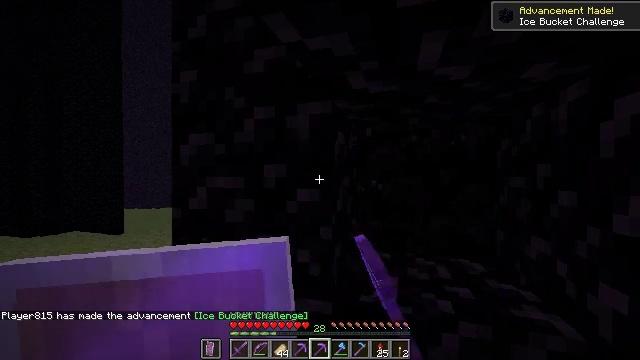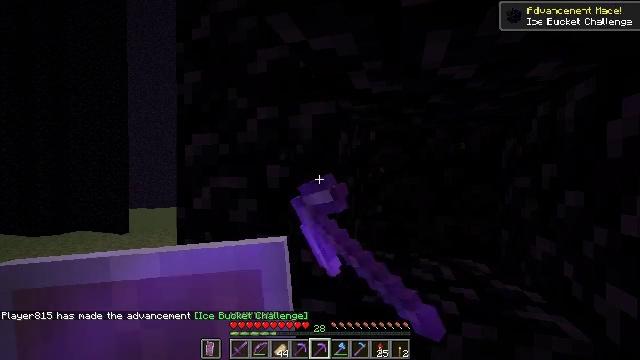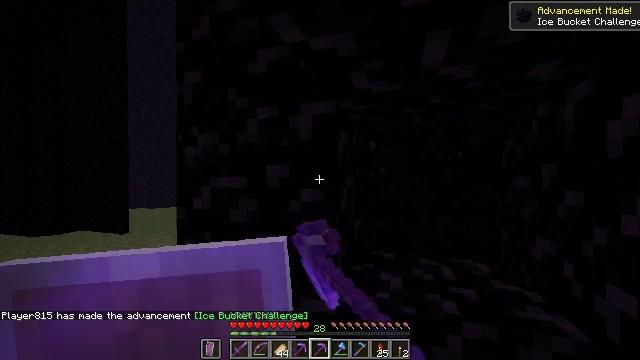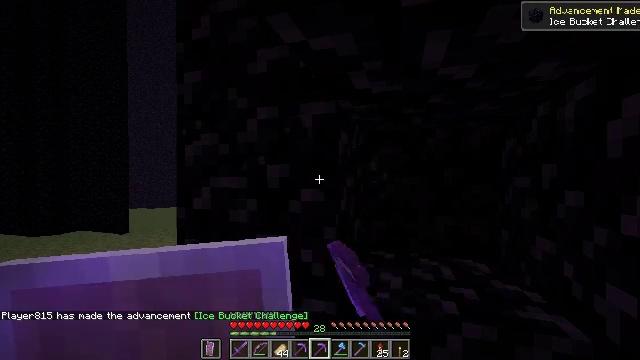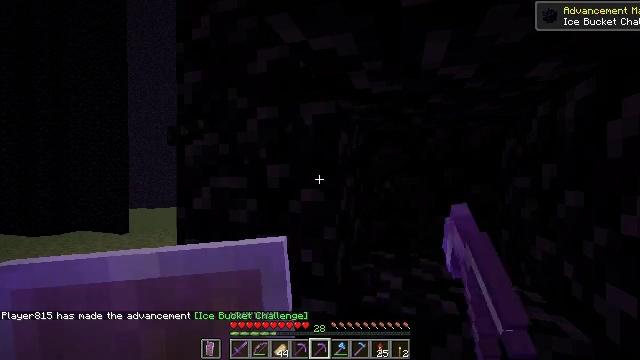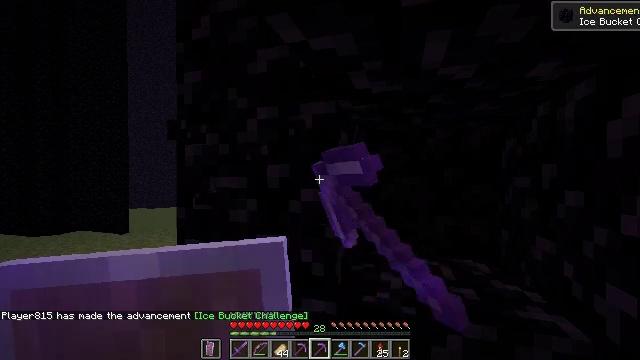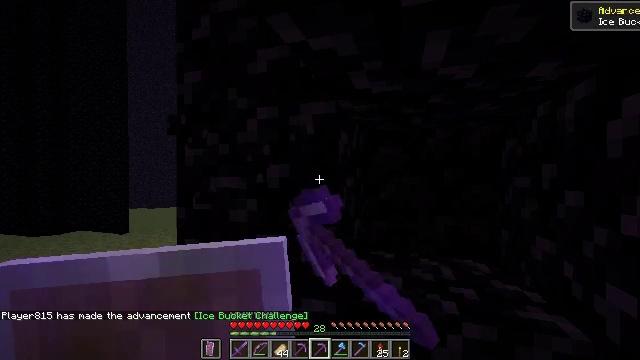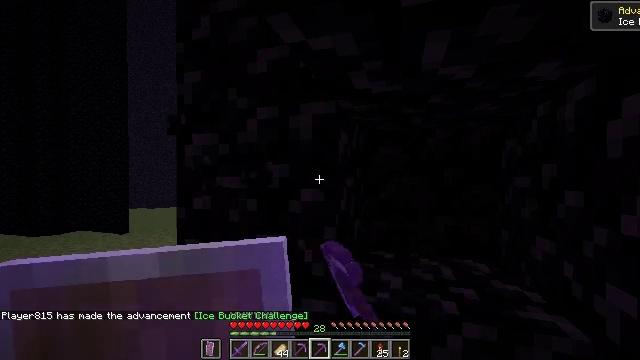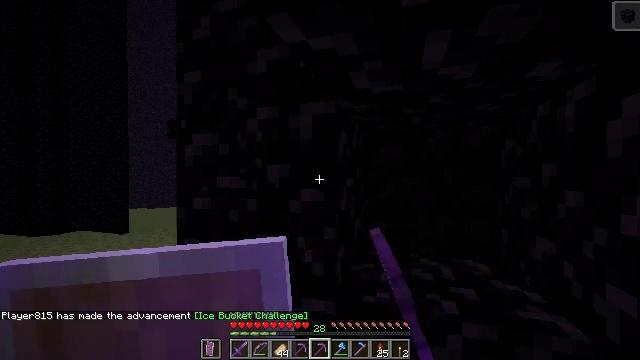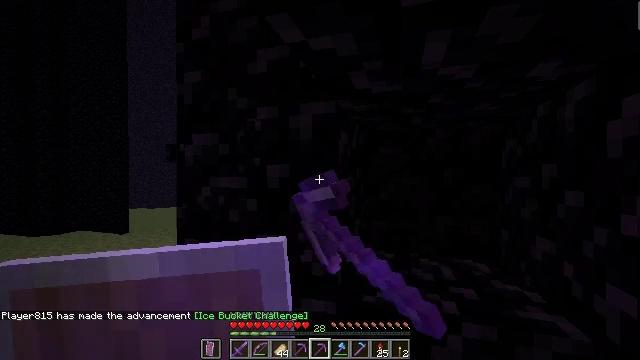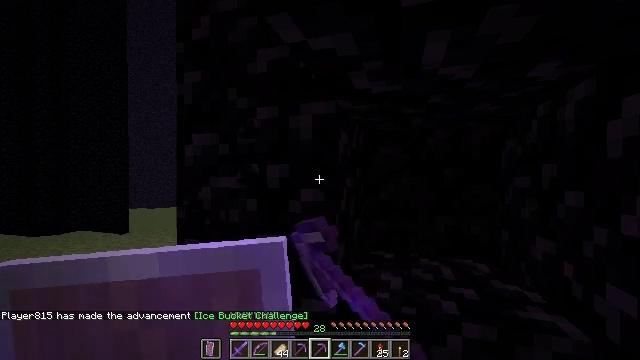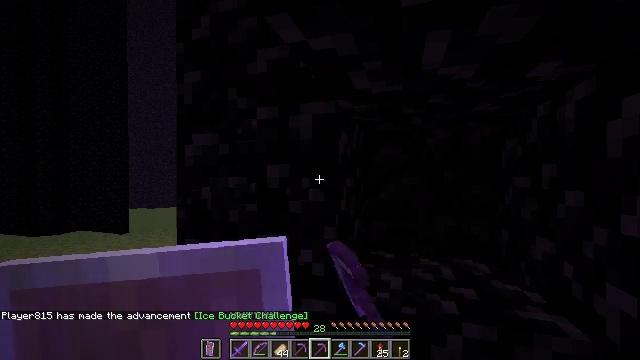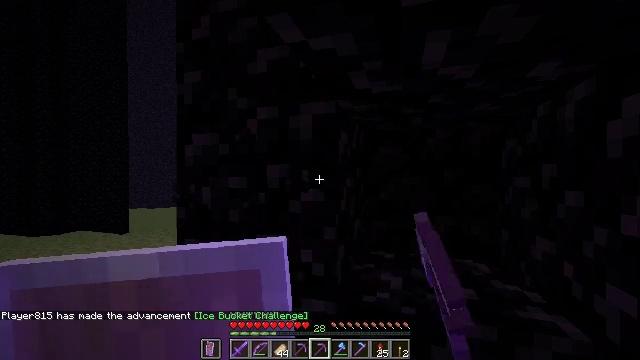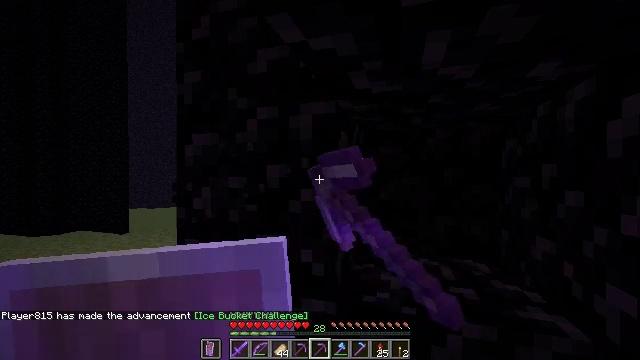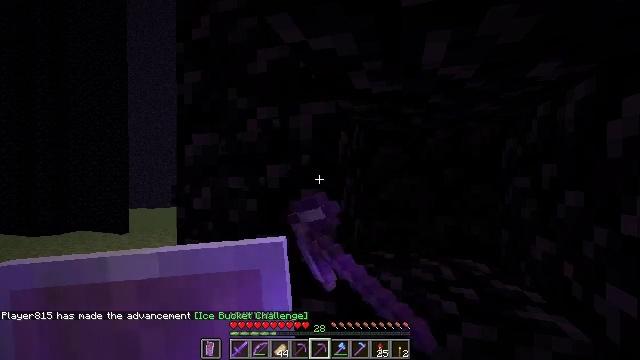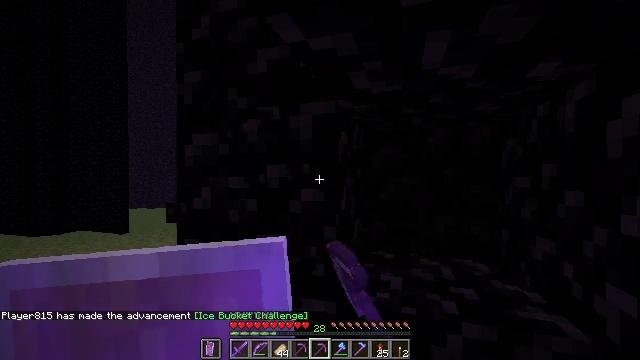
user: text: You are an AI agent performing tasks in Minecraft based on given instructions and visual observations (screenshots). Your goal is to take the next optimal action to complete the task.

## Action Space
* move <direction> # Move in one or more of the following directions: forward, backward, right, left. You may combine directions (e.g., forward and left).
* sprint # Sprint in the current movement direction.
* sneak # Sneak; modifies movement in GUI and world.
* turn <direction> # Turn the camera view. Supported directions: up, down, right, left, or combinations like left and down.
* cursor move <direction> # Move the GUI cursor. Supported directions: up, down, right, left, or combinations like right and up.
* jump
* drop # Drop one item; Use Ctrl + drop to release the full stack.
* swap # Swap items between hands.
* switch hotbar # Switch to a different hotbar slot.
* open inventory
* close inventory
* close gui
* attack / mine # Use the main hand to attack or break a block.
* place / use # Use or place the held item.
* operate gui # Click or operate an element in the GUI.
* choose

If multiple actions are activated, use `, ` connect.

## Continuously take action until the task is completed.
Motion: motion action
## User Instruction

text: Mine the tough obsidian.
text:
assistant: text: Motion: attack / mine
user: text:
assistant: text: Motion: attack / mine
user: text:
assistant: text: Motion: attack / mine
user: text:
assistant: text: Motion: attack / mine
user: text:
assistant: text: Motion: attack / mine
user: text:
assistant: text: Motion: attack / mine
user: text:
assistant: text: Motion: attack / mine
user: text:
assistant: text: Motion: attack / mine
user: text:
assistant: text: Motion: attack / mine
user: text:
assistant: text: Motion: attack / mine
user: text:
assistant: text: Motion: attack / mine
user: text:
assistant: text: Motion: attack / mine
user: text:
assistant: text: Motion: attack / mine
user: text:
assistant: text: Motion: attack / mine
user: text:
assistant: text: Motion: attack / mine
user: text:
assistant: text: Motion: attack / mine
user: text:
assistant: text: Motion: attack / mine
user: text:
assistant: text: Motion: attack / mine
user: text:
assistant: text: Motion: attack / mine
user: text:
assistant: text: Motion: attack / mine
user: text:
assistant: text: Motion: attack / mine
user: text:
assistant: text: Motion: attack / mine
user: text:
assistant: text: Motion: attack / mine
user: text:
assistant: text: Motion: attack / mine
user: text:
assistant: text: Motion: attack / mine
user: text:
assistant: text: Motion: attack / mine
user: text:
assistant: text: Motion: attack / mine
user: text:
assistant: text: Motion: attack / mine
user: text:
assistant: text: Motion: attack / mine
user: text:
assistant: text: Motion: attack / mine